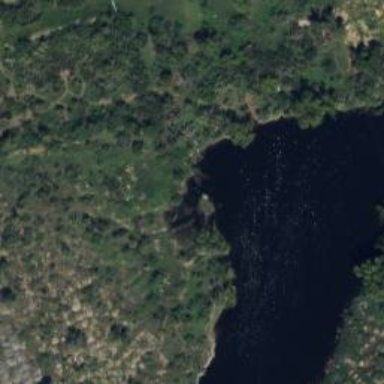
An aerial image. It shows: Serene pond surrounded by nature.